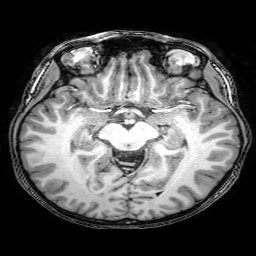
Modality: T1w
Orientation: coronal
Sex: female
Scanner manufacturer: philips
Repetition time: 0.008115 s
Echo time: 0.00371 s